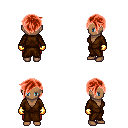
a pixel art fantasy rpg character, female body template, human, dark skin, brown robe, red pants, red pixie cut hairstyle, gold gloves, four views (front, back, left, right), 2x2 character sprite sheet, small pixel art, hard edges, no anti-aliasing